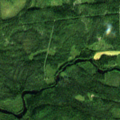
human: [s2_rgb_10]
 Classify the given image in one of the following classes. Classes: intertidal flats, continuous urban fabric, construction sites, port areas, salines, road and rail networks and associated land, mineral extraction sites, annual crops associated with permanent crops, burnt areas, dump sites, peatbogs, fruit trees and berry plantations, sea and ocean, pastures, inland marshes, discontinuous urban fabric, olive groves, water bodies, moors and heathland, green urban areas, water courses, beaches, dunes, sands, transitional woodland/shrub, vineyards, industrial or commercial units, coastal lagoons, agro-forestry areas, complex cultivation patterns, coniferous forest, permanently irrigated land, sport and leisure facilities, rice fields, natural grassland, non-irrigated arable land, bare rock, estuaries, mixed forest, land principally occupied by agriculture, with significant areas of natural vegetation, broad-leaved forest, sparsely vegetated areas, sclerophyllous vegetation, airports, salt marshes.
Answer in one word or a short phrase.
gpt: coniferous forest, mixed forest